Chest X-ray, PA view. Patient: 48 years old, sex M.
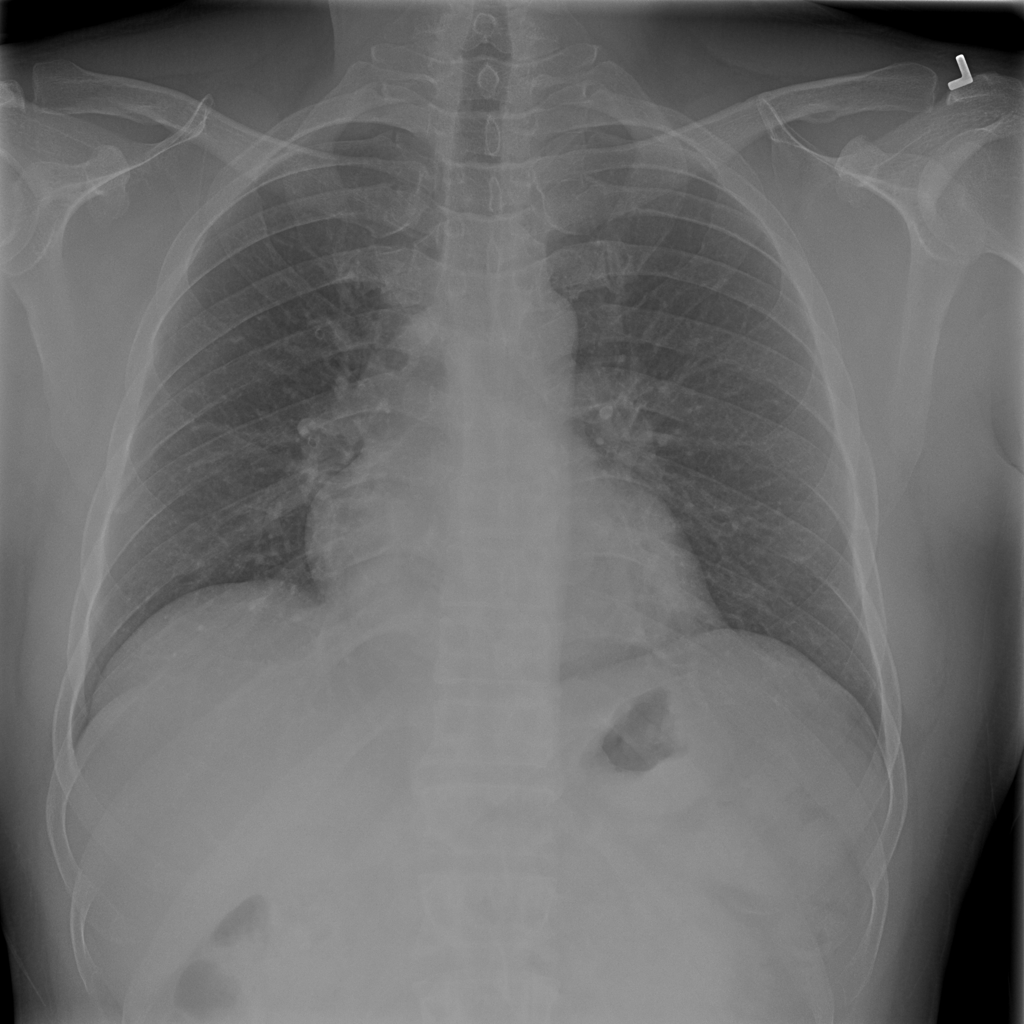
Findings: No Finding